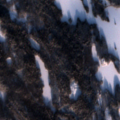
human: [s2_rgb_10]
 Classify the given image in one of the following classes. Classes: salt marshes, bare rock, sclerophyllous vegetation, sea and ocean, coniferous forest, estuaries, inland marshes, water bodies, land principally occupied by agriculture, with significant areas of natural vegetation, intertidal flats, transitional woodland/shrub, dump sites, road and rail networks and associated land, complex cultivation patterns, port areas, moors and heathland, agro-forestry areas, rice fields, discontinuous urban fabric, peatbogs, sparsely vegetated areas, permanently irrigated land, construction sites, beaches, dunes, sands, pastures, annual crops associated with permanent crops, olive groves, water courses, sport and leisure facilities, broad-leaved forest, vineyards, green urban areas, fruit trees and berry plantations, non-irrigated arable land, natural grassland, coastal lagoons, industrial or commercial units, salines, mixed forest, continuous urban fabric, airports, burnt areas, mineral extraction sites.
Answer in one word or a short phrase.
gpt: broad-leaved forest, coniferous forest, mixed forest, water bodies